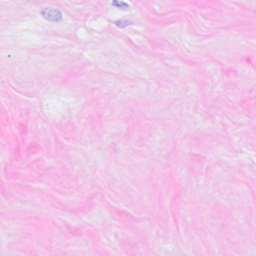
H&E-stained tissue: Breast